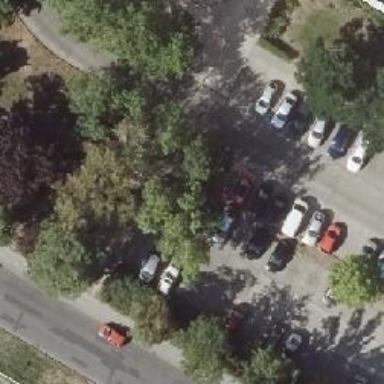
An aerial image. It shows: Concrete parking aisle on service road.